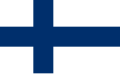
Flag of Finland